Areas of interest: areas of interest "Park and greenspace"
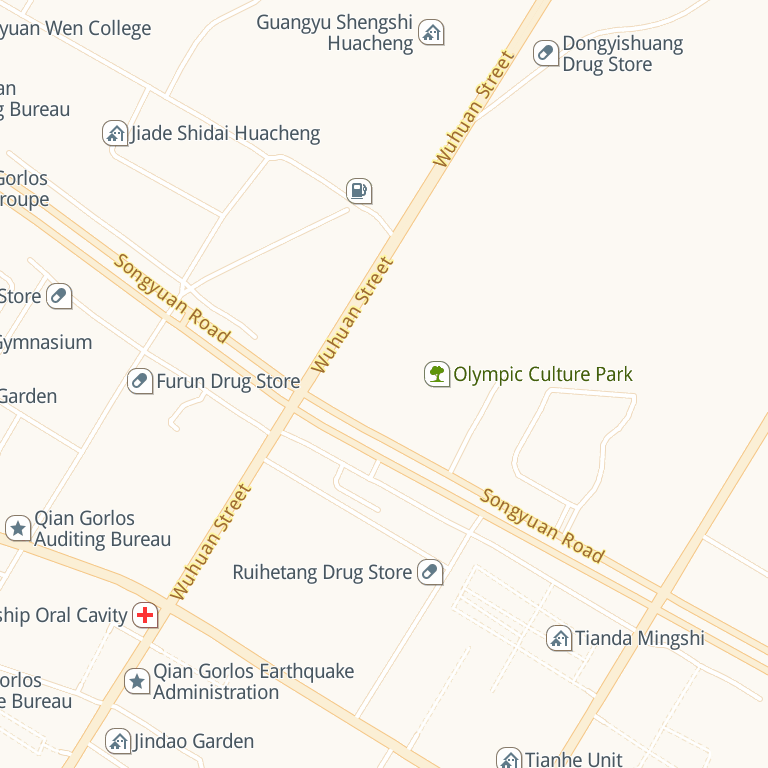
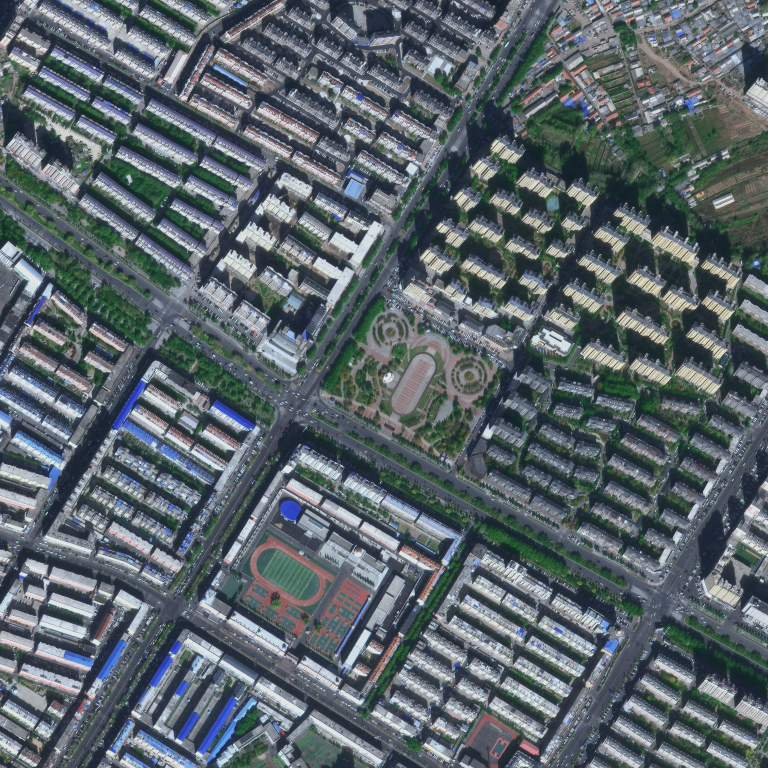